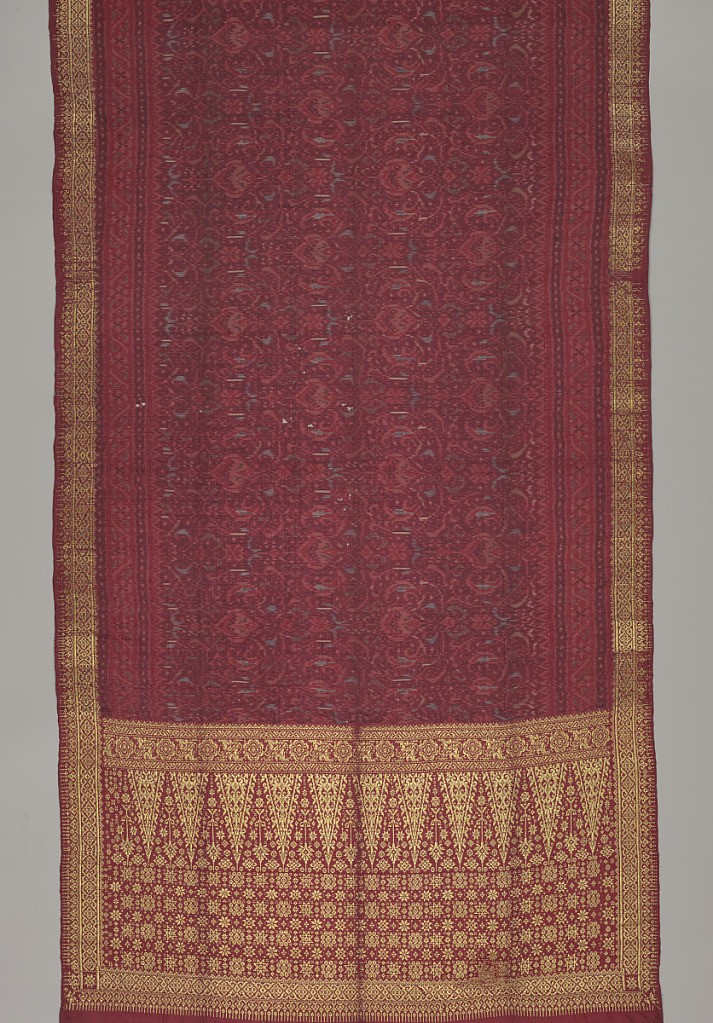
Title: Sarong
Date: mid- 18th–19th century
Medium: silk, metallic thread Technique: weft ikat with supplementary weft
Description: Complete sarong with two heavily brocaded ends showing the tumpal motif, triangles, and a small allover pattern of stars and rosettes. Central section of weft ikat predominantly in shades of red. Side borders have metal thread brocading.